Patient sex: M
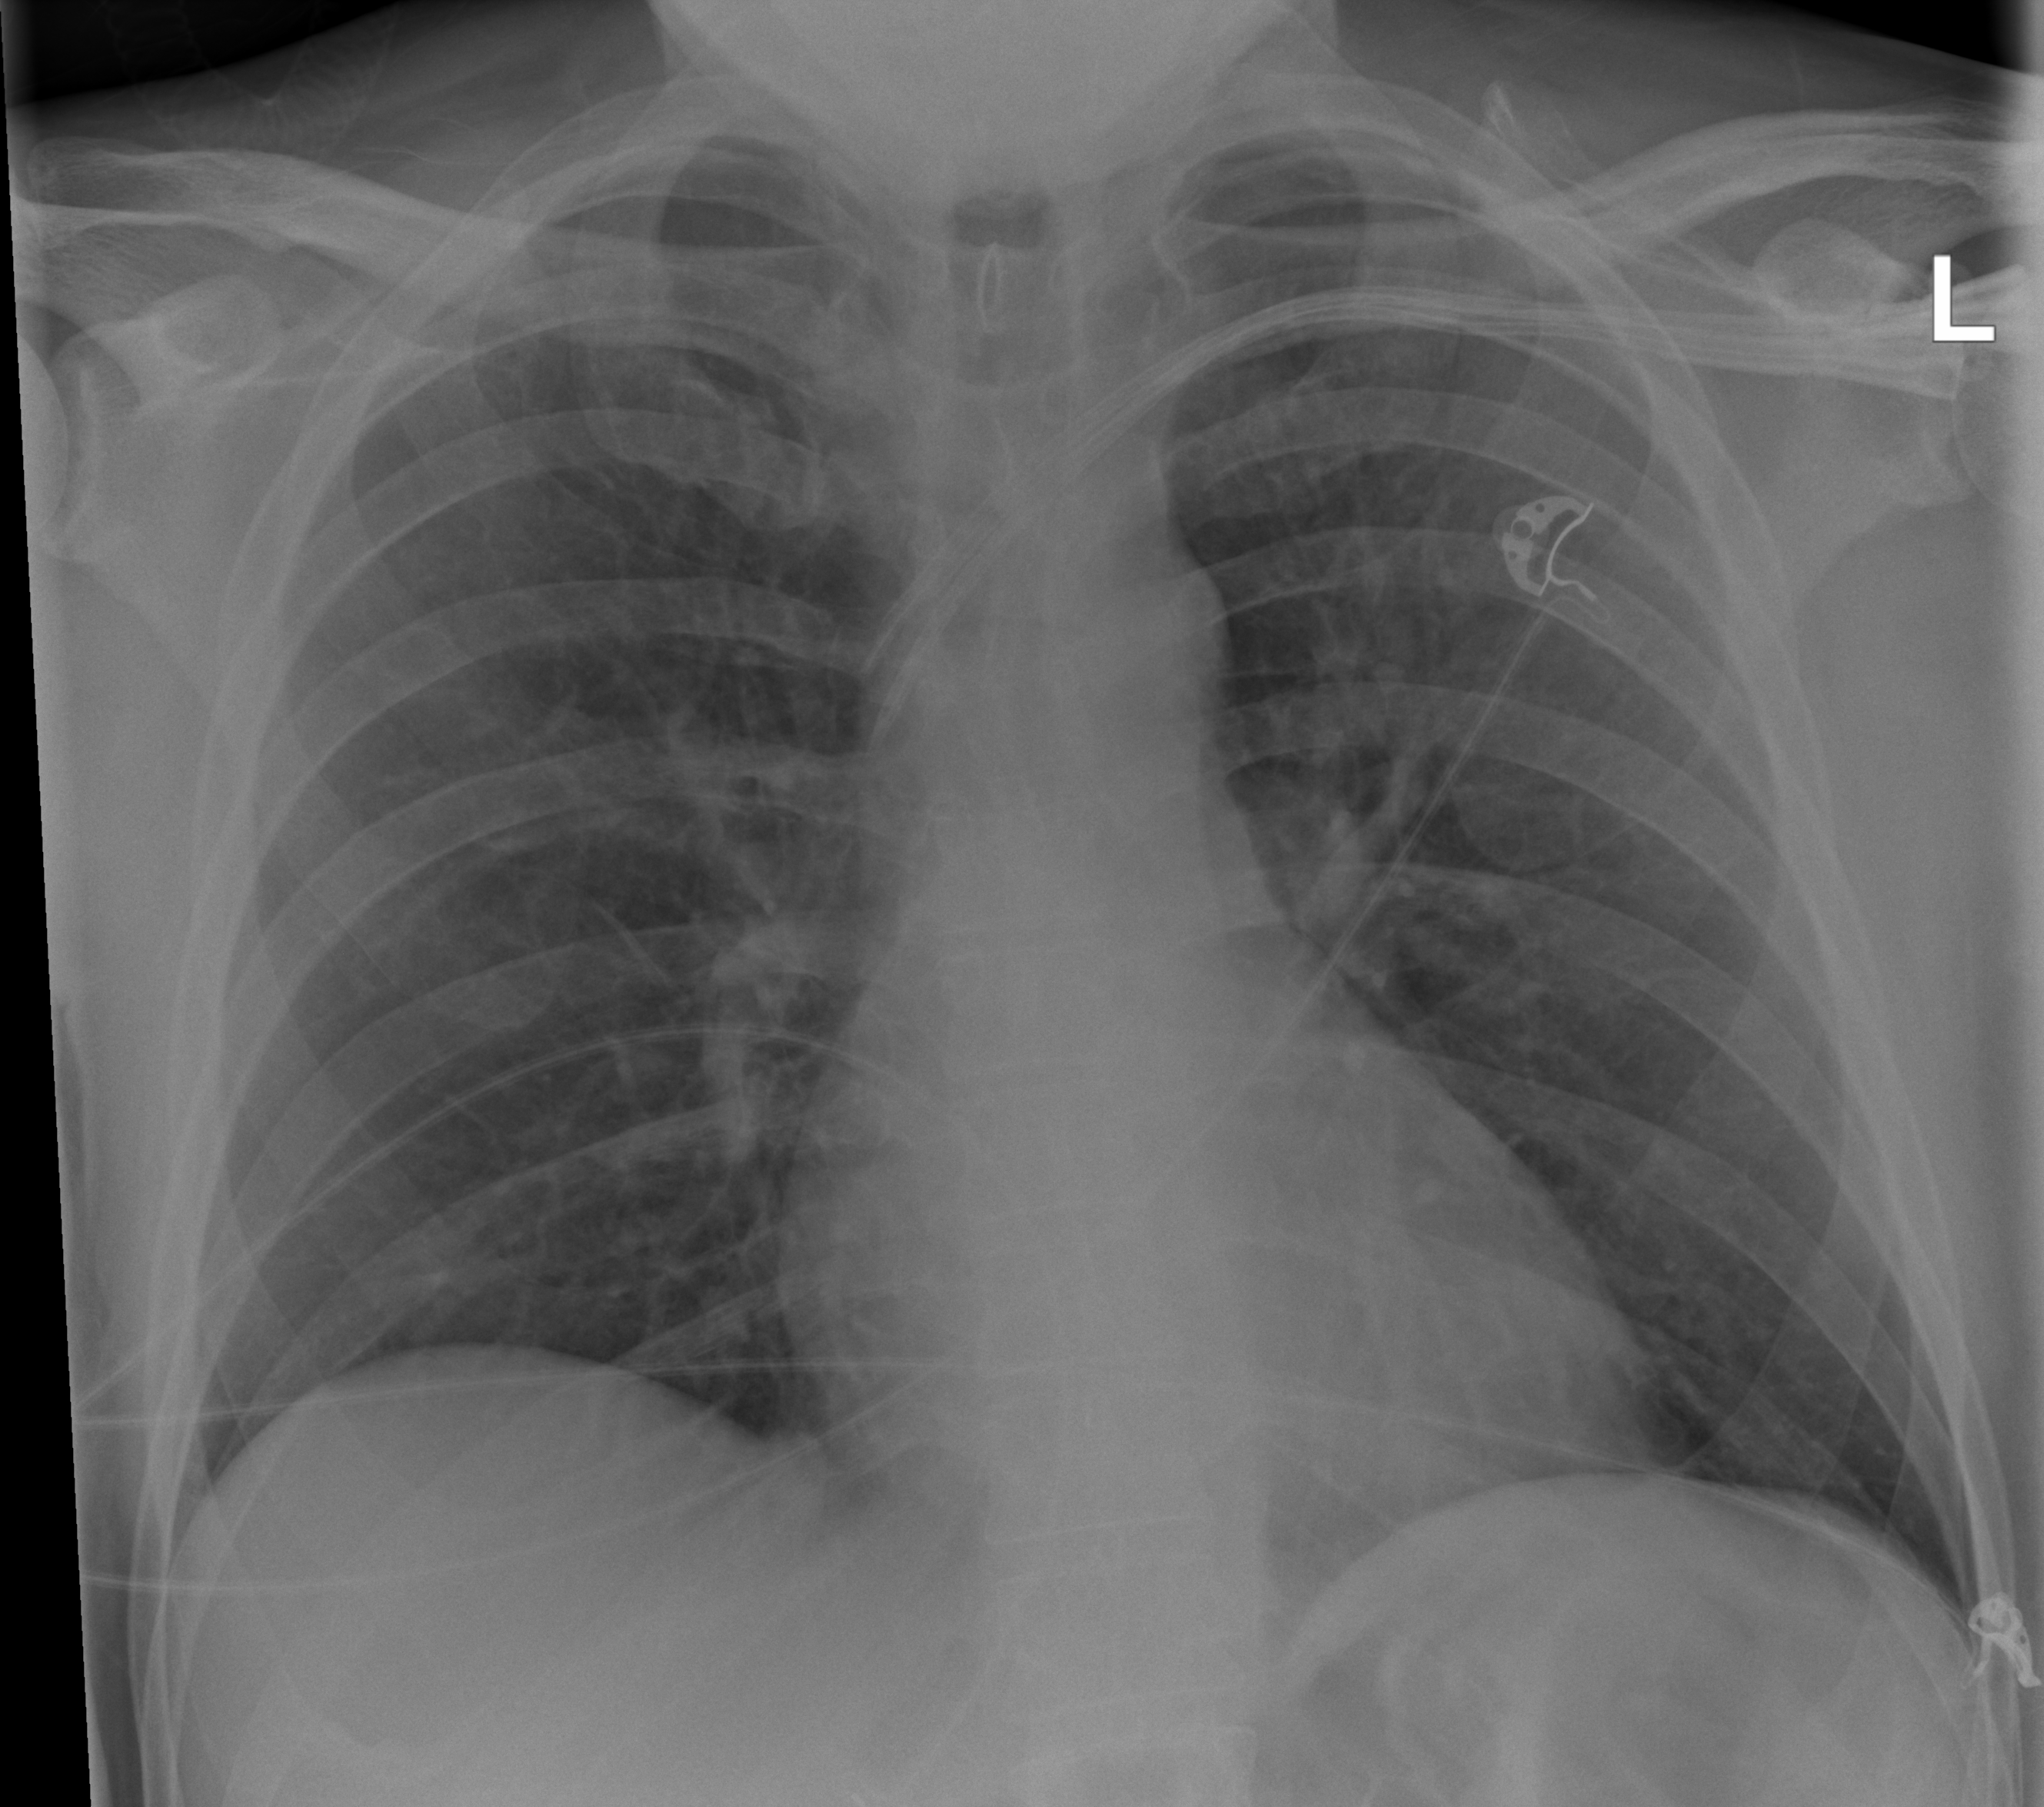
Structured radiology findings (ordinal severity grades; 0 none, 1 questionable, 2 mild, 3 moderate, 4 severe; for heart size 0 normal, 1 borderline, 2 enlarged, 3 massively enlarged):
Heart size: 0
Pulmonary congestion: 0
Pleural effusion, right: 0
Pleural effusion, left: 0
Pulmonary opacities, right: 1
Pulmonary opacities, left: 1
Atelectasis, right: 0
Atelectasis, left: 0